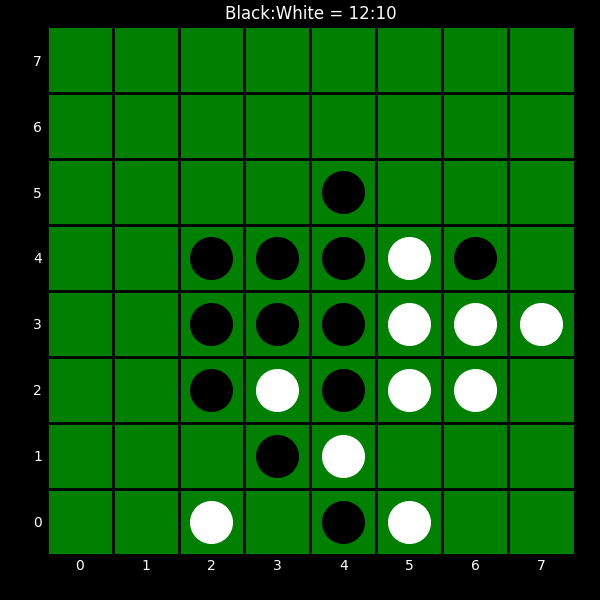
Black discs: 12
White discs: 10